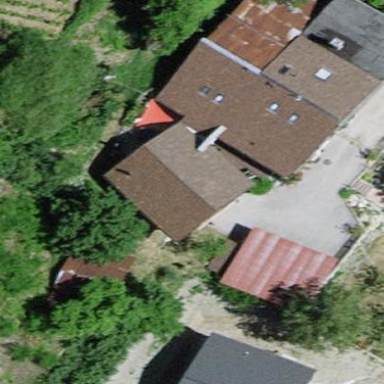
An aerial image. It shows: Garage.